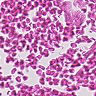
Metastatic tissue present: no